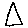
Label: triangle